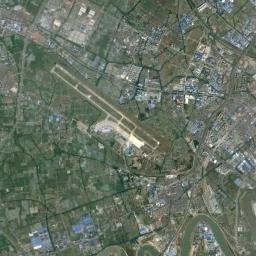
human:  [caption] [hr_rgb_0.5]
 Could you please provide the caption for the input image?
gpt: Most of the airport's buildings have white roofs .

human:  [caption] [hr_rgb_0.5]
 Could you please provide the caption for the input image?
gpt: A convoluted airport in a cluster of urban residents .

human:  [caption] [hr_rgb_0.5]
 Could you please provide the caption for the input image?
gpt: An airport is surrounded by many buildings and fields .

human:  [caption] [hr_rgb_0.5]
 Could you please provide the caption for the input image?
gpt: An airport with two parallel runways and an open area on the farmland with some trees and some villages beside .

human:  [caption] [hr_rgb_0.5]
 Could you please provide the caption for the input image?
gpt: The airport has many roads of different lengths .